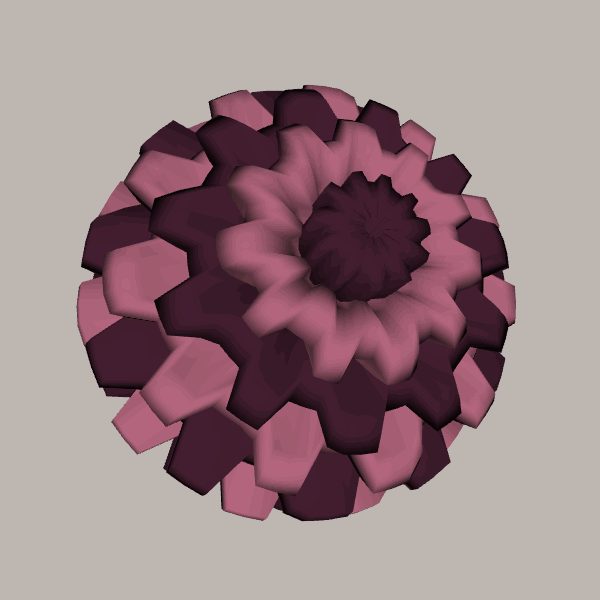
Background: light